Question: I'm making a simple global get configuration.
try to make a index.php
'''
function config( $string ){
require 'configuration.php';
return $config[$string];
}
echo config('hello');
echo config('hello');
'''
and a configuration.php
'''
$config['hello'] = TRUE;
'''
and yes as we can see it outputs 1.
but when we see the source, it will give us something like

sorry for the stupid question, but I just cant stop asking.
Thanks for looking in.
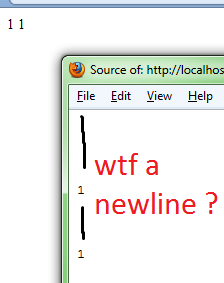
Answer: Are there any newlines before your '<?PHP' - Tag or after the '?>' in your ''configuration.php'' ? If so, remove them, because PHP outputs everything it sees directly to the browser, if it's not enclosed by PHP Tags.